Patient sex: F
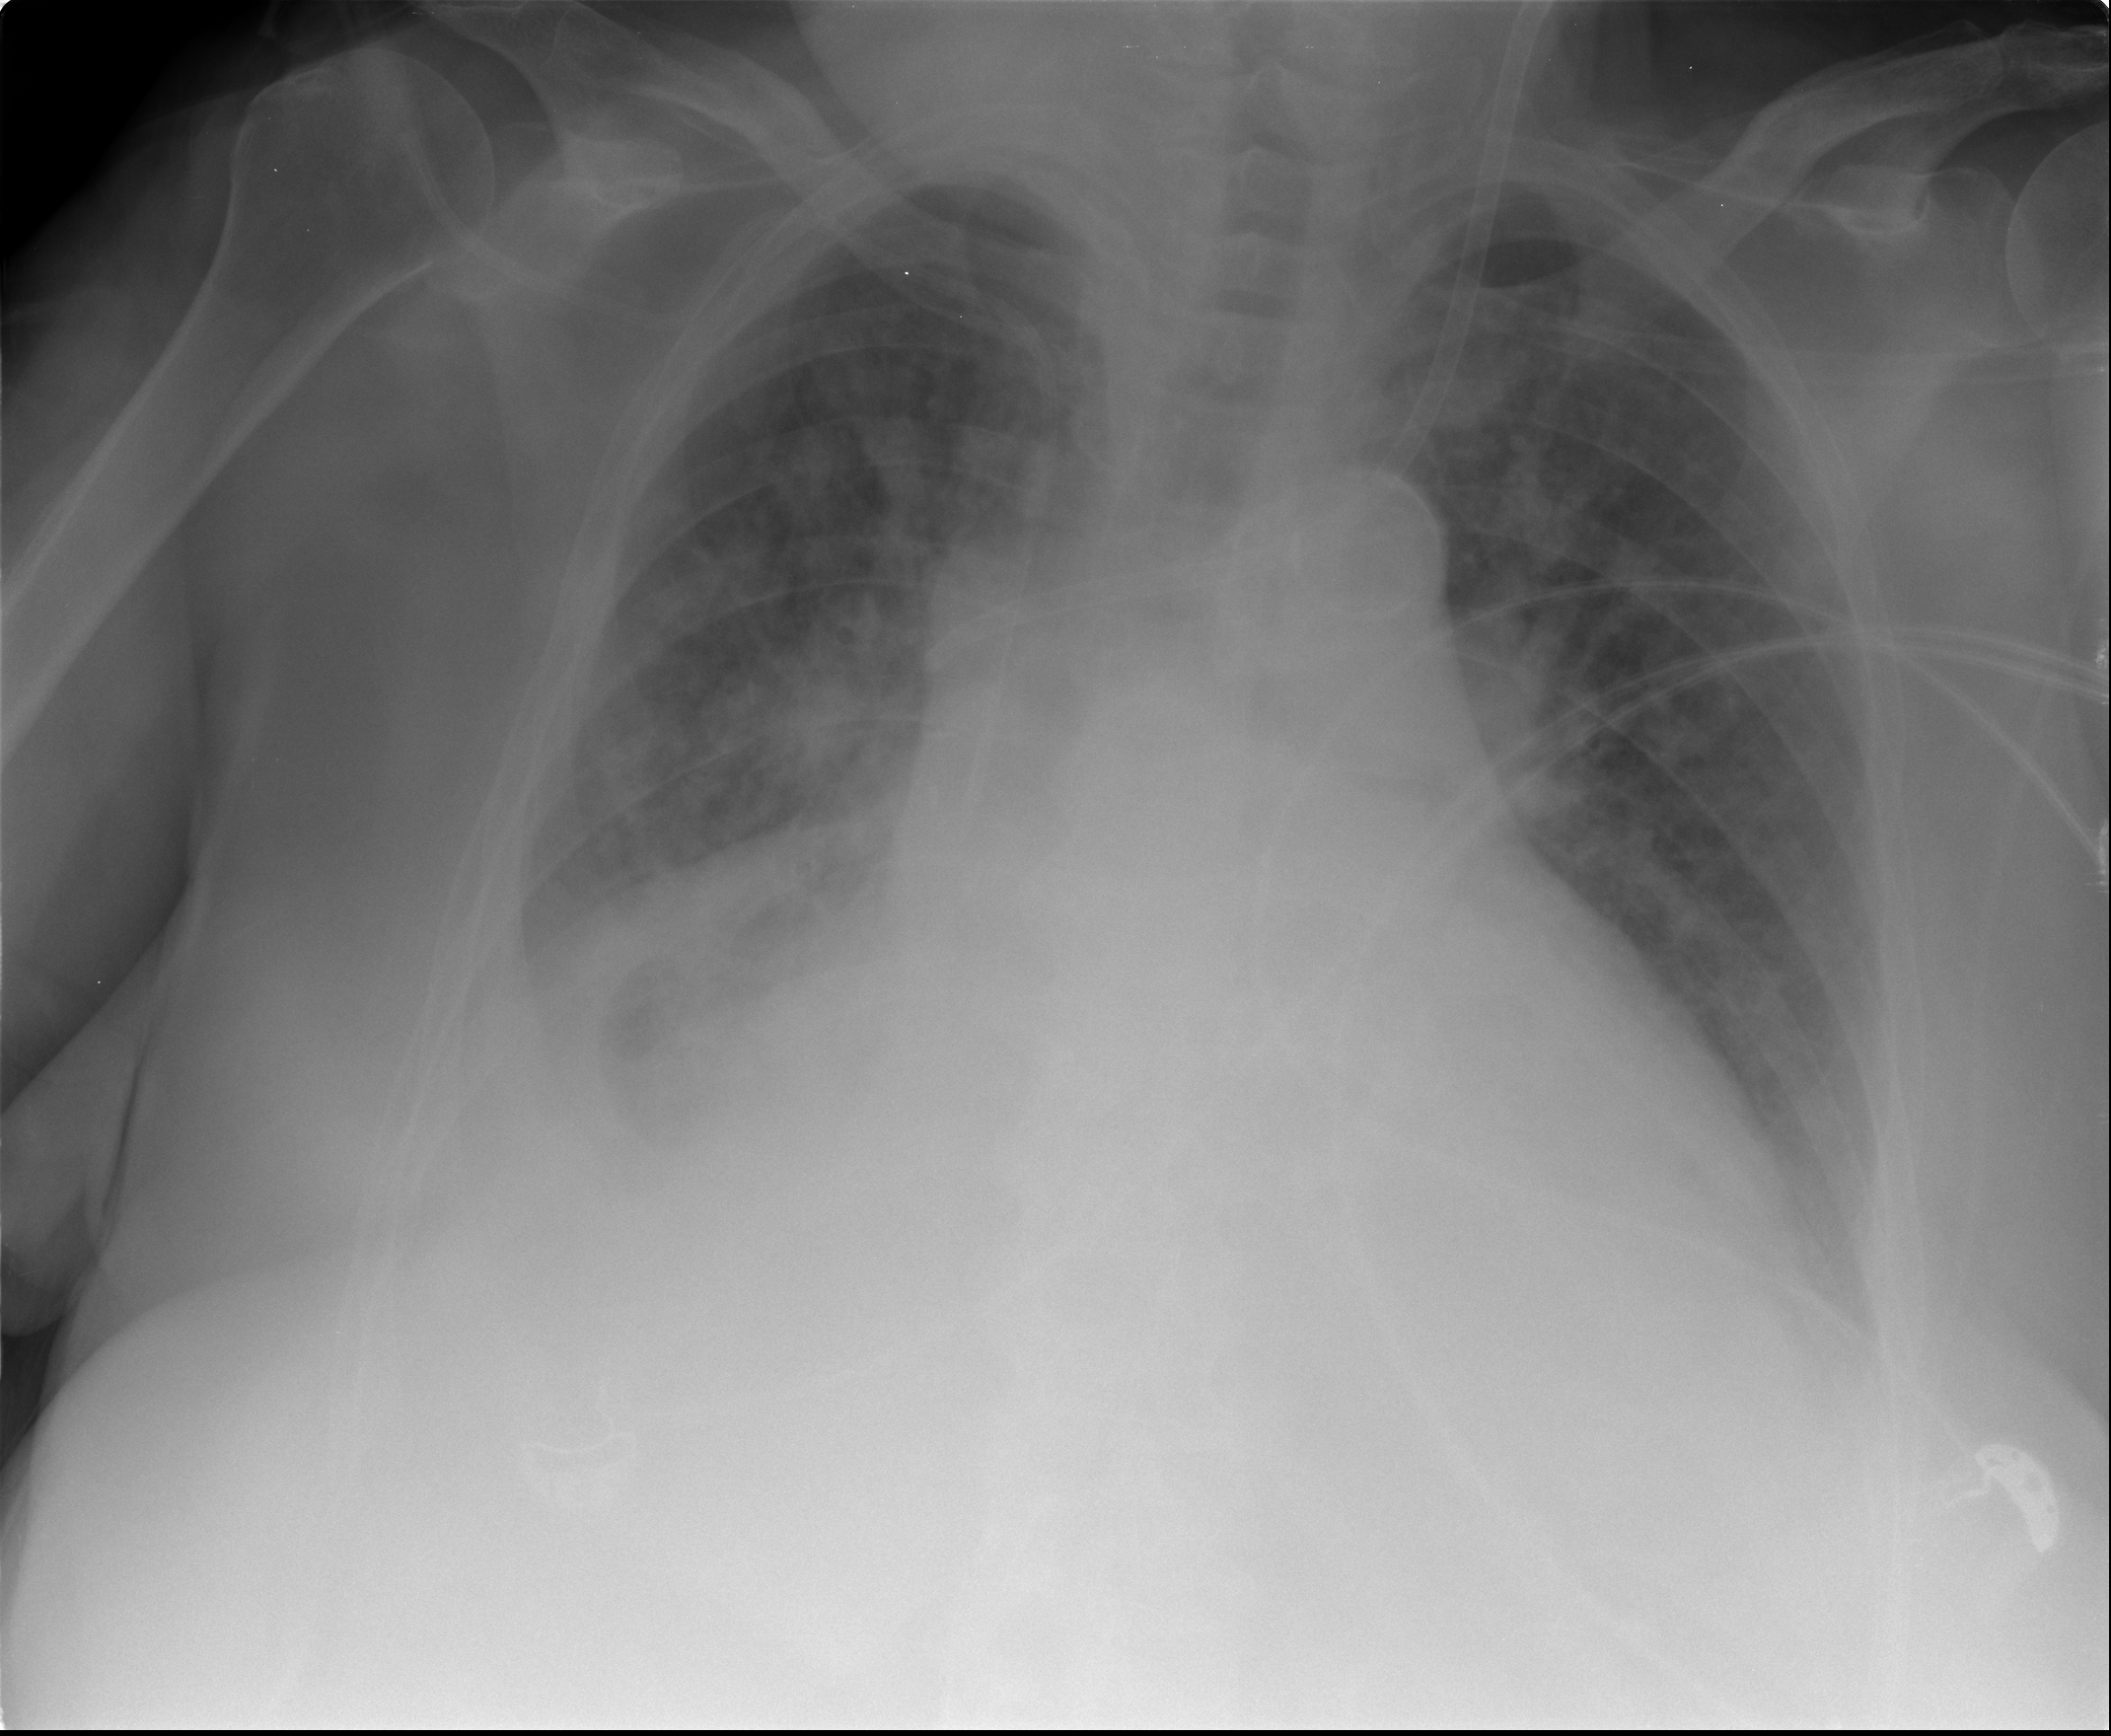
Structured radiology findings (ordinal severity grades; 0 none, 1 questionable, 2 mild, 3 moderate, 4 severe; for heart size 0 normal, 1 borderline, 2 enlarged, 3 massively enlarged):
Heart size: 3
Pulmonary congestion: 3
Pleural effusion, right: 3
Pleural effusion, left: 2
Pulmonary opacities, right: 2
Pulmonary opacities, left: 2
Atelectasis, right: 2
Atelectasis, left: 2